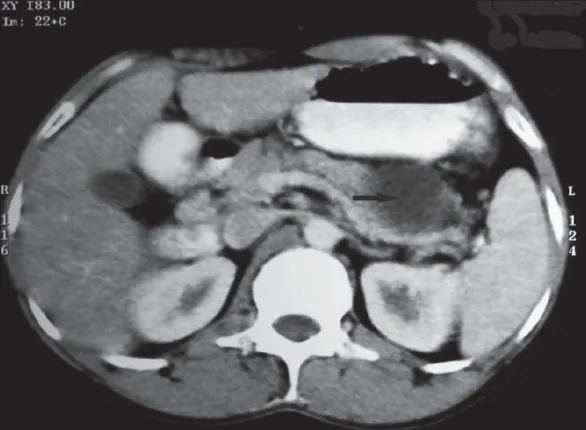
CT scan abdomen after oral and IV contrast showing a cystic lesion in the region of tail of pancreas suggestive of pancreatic pseudocyst.
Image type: radiology (ct)